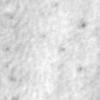
Label: no_change